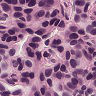
Metastatic tissue present: yes